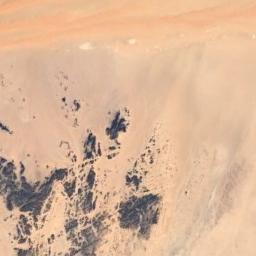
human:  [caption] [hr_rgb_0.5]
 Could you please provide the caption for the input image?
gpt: There are many lines in the desert .

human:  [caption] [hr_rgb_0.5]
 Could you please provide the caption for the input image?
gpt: The desert has yellow sand and some small hills .

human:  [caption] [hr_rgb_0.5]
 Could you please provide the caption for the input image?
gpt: The yellow desert covers the brown bare land .

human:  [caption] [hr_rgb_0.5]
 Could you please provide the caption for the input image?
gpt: The yellow desert is next to the green land .

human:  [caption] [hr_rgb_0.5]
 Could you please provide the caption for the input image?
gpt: A desert covered with sand and some black rocks .